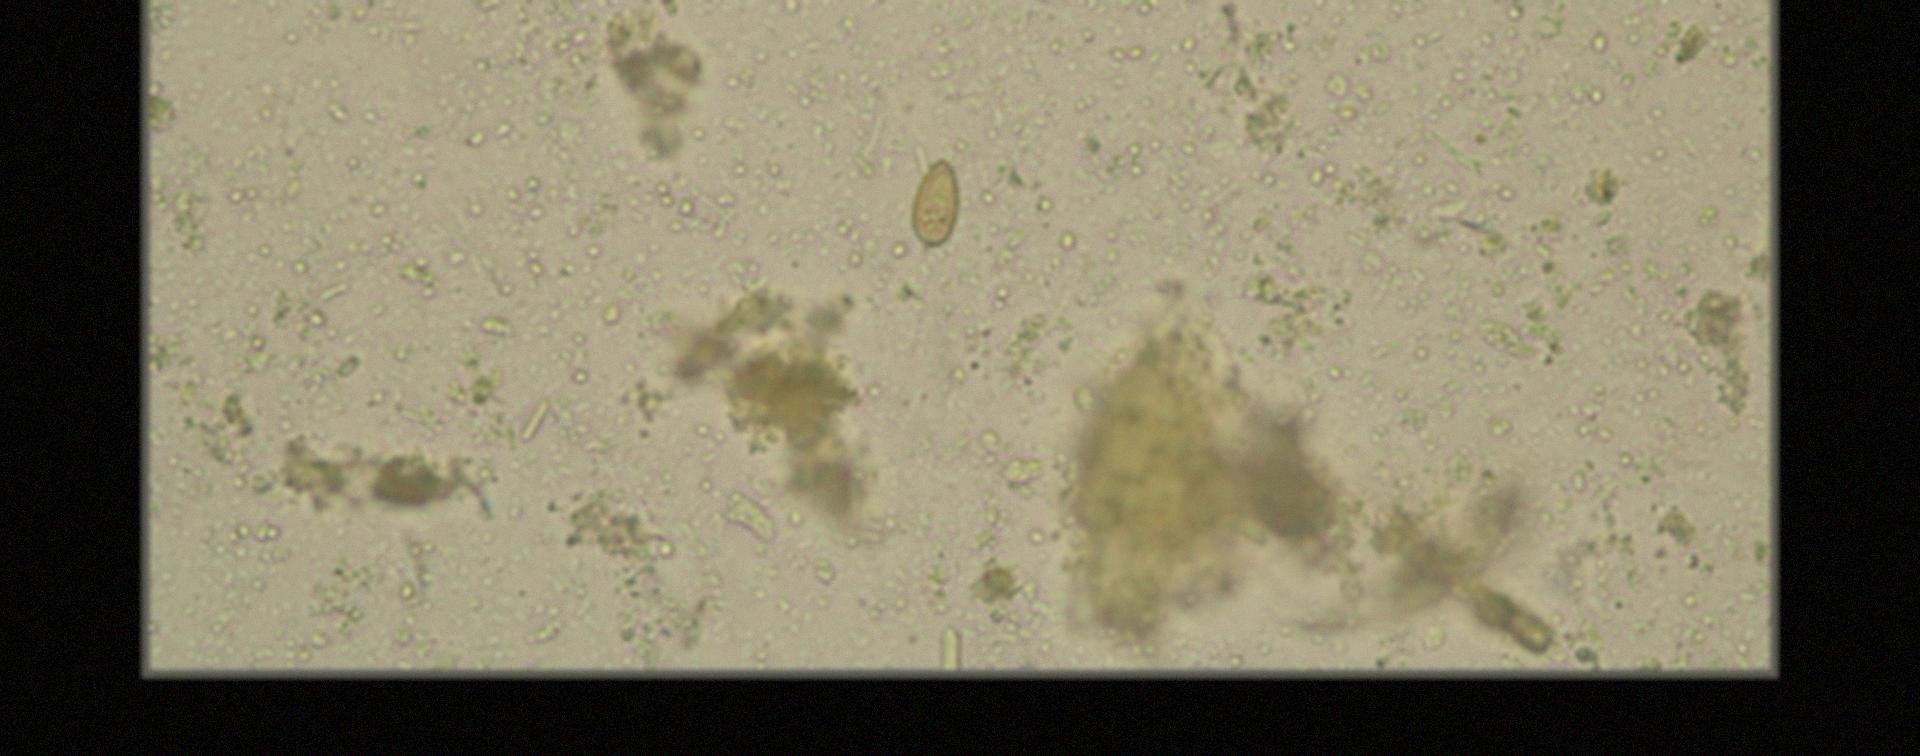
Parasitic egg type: Opisthorchis viverrine